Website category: jobs
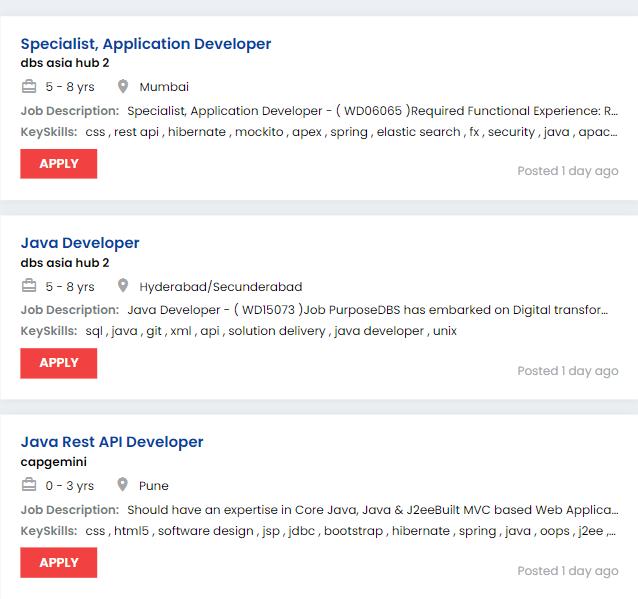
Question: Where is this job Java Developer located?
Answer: Hyderabad/Secunderabad

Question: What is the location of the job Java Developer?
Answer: Hyderabad/Secunderabad

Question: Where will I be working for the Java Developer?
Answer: Hyderabad/Secunderabad

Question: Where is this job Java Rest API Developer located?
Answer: Pune

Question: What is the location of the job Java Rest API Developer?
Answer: Pune

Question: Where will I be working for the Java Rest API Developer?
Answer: Pune

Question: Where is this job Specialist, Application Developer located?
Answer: Mumbai

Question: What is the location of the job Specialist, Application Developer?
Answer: Mumbai

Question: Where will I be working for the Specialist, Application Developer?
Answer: Mumbai

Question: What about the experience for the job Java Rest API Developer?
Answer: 0 - 3 yrs

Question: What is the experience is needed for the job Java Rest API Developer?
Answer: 0 - 3 yrs

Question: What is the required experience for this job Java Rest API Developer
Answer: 0 - 3 yrs

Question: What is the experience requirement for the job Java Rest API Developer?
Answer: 0 - 3 yrs

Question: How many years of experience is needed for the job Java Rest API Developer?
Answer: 0 - 3 yrs

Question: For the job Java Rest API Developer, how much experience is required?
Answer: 0 - 3 yrs

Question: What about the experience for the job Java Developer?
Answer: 5 - 8 yrs

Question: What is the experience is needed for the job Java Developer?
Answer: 5 - 8 yrs

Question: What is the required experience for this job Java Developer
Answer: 5 - 8 yrs

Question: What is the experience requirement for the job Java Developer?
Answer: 5 - 8 yrs

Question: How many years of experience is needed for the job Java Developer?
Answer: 5 - 8 yrs

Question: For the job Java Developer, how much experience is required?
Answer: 5 - 8 yrs

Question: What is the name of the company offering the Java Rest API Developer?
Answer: capgemini

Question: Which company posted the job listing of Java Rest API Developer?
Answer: capgemini

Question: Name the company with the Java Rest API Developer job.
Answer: capgemini

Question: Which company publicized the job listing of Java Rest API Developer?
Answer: capgemini

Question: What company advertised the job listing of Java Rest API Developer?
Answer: capgemini

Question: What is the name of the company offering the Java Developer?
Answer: dbs asia hub 2

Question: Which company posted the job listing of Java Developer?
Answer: dbs asia hub 2

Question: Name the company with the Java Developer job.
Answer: dbs asia hub 2

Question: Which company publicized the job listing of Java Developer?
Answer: dbs asia hub 2

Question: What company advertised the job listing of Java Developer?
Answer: dbs asia hub 2

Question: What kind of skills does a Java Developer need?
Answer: sql , java , git , xml , api , solution delivery , java developer , unix

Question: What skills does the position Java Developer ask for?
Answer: sql , java , git , xml , api , solution delivery , java developer , unix

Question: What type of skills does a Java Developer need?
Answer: sql , java , git , xml , api , solution delivery , java developer , unix

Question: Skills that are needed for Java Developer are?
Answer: sql , java , git , xml , api , solution delivery , java developer , unix

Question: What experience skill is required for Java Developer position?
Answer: sql , java , git , xml , api , solution delivery , java developer , unix

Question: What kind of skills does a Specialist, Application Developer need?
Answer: css , rest api , hibernate , mockito , apex , spring , elastic search , fx , security , java , apache , devops , linux , shell scripting , mysql , html , junit , rdbms , javascript , messaging , ioc , soap

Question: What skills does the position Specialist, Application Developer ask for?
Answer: css , rest api , hibernate , mockito , apex , spring , elastic search , fx , security , java , apache , devops , linux , shell scripting , mysql , html , junit , rdbms , javascript , messaging , ioc , soap

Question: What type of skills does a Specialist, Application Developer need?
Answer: css , rest api , hibernate , mockito , apex , spring , elastic search , fx , security , java , apache , devops , linux , shell scripting , mysql , html , junit , rdbms , javascript , messaging , ioc , soap

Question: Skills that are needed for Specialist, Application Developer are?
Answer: css , rest api , hibernate , mockito , apex , spring , elastic search , fx , security , java , apache , devops , linux , shell scripting , mysql , html , junit , rdbms , javascript , messaging , ioc , soap

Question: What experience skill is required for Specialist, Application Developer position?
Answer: css , rest api , hibernate , mockito , apex , spring , elastic search , fx , security , java , apache , devops , linux , shell scripting , mysql , html , junit , rdbms , javascript , messaging , ioc , soap

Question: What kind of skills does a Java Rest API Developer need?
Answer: css , html5 , software design , jsp , jdbc , bootstrap , hibernate , spring , java , oops , j2ee , mvc , weblogic , javascript , messaging , struts , ioc , angularjs

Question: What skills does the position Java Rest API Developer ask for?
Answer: css , html5 , software design , jsp , jdbc , bootstrap , hibernate , spring , java , oops , j2ee , mvc , weblogic , javascript , messaging , struts , ioc , angularjs

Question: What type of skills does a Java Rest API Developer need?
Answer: css , html5 , software design , jsp , jdbc , bootstrap , hibernate , spring , java , oops , j2ee , mvc , weblogic , javascript , messaging , struts , ioc , angularjs

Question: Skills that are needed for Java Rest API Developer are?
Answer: css , html5 , software design , jsp , jdbc , bootstrap , hibernate , spring , java , oops , j2ee , mvc , weblogic , javascript , messaging , struts , ioc , angularjs

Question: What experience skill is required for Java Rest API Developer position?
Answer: css , html5 , software design , jsp , jdbc , bootstrap , hibernate , spring , java , oops , j2ee , mvc , weblogic , javascript , messaging , struts , ioc , angularjs